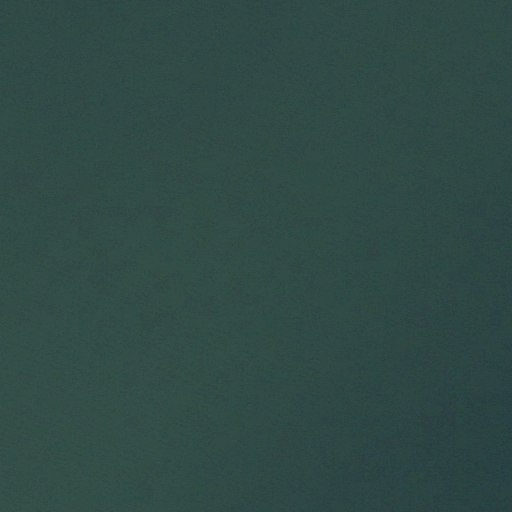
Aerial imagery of island in South Dakota named Whetstone Island (historical) containing only open water